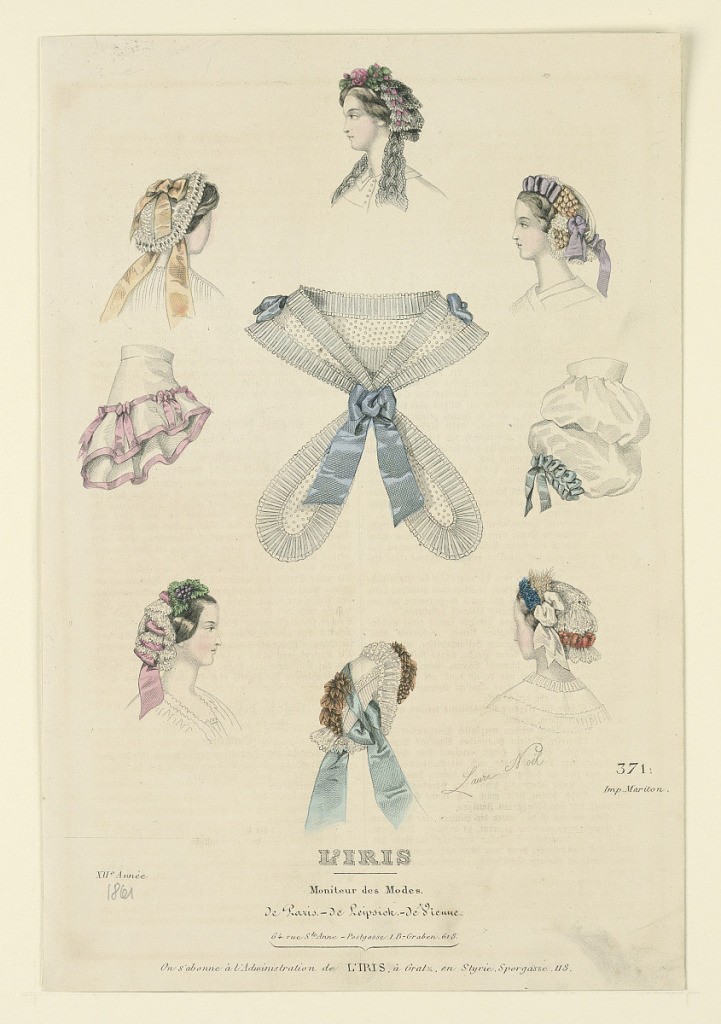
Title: Fashion Plate no. 371 from L'Iris, Moniteur des Modes
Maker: Imprimerie Mariton, French, active mid-19th c.
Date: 1861
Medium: Hand-colored engraving on paper
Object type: Print
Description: Fashion plate from L'Iris, Moniteur des Modes.